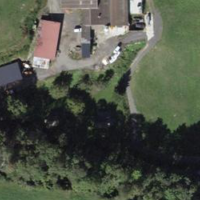
EUNIS habitat code: 24
Species observed at this site:
Chelidonium majus
Ilex aquifolium